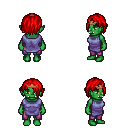
a pixel art fantasy rpg character, female body template, orc, green skin, chain tabard jacket, magenta pants, red bangs hairstyle, bronze tiara, four views (front, back, left, right), 2x2 character sprite sheet, small pixel art, hard edges, no anti-aliasing